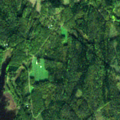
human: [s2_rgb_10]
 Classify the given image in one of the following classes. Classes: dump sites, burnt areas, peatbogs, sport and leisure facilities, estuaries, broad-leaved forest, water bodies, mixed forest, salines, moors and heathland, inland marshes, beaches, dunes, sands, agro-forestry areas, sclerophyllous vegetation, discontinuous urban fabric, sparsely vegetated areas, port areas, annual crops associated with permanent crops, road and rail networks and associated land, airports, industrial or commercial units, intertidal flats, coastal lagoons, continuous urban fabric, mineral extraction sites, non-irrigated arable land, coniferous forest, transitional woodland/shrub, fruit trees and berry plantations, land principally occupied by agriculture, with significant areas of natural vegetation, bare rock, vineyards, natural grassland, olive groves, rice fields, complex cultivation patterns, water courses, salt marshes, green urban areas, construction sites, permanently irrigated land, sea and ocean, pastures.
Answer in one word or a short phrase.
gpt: land principally occupied by agriculture, with significant areas of natural vegetation, broad-leaved forest, mixed forest, water bodies